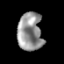
Tissue: prostate
Cell type: Epithelial cells
Senescence score: 0.3228
Nuclear area (px): 928
Mean DAPI intensity: 148.647